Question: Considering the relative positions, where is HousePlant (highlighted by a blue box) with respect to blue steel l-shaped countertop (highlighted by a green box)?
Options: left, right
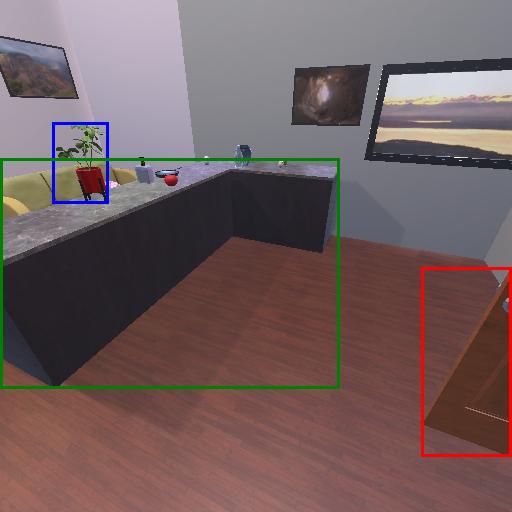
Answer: left